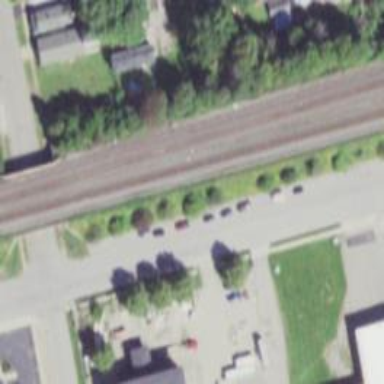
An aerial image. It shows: Railway siding with rails.